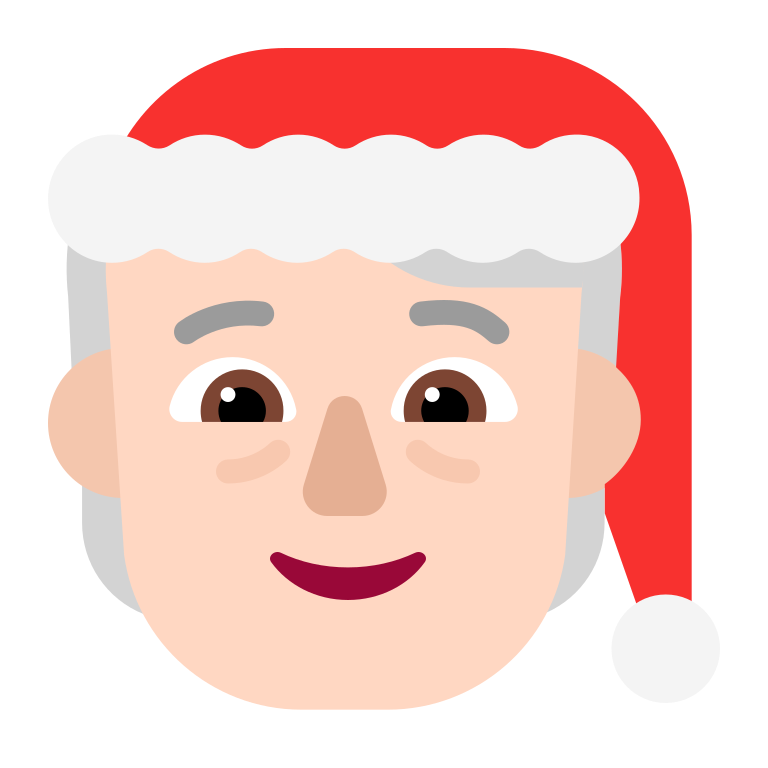
mx claus flat light